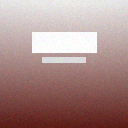
Screen state: on